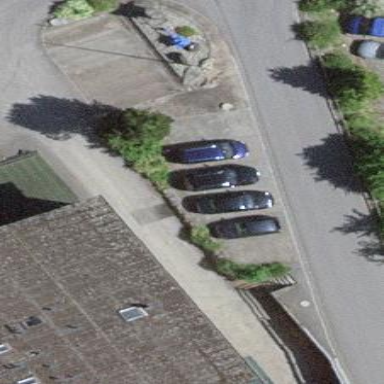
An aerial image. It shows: Parking lane.